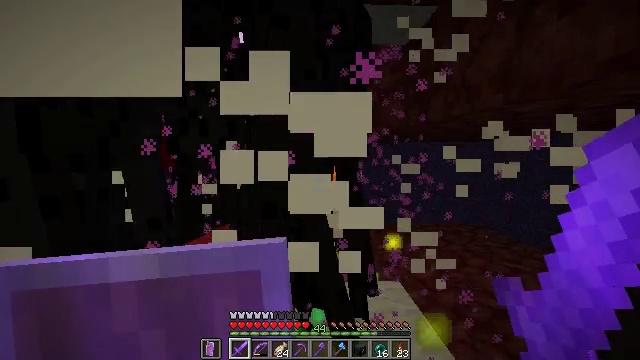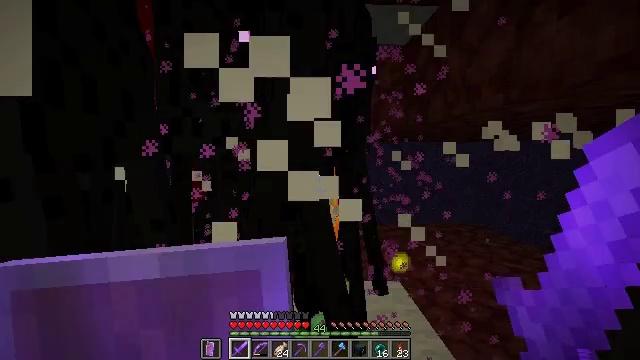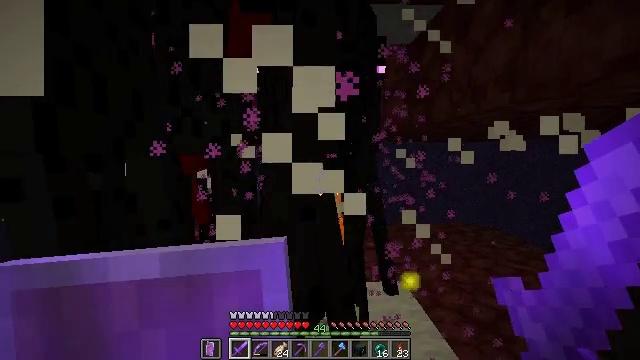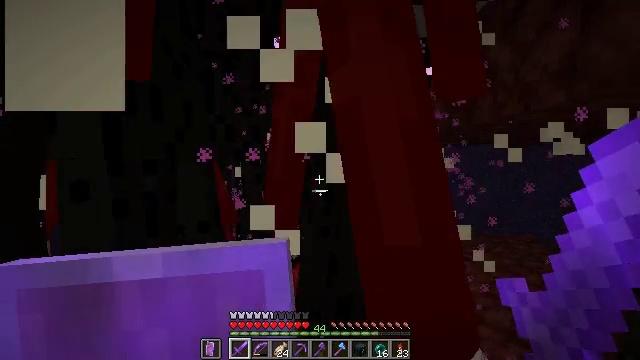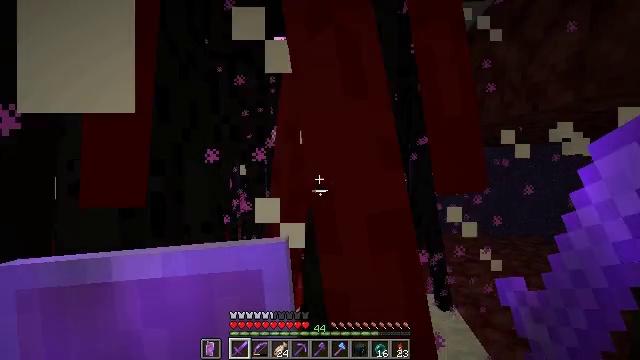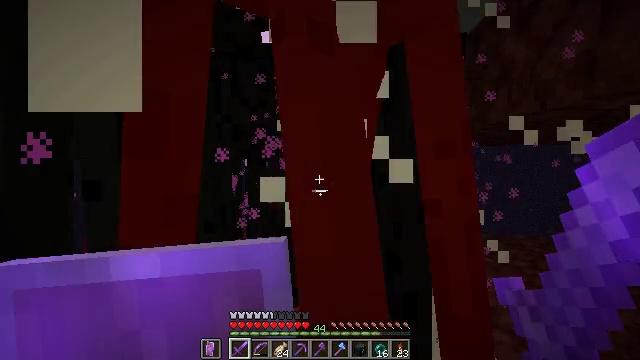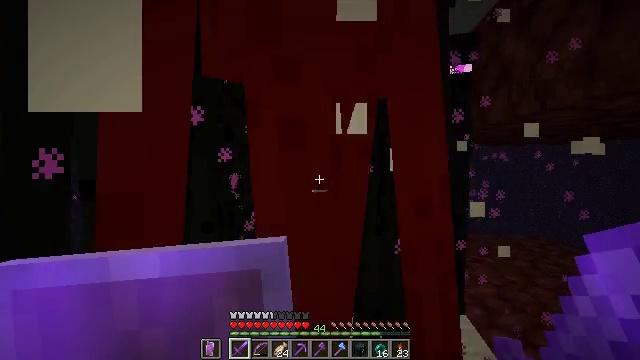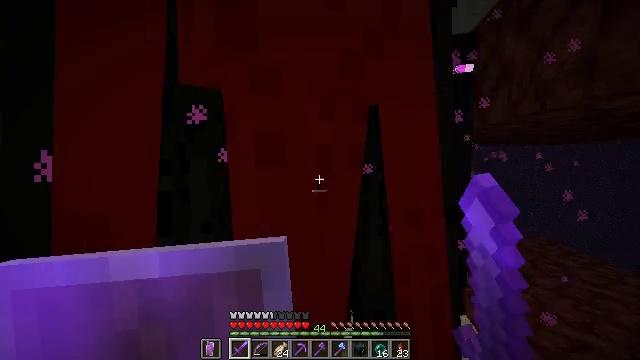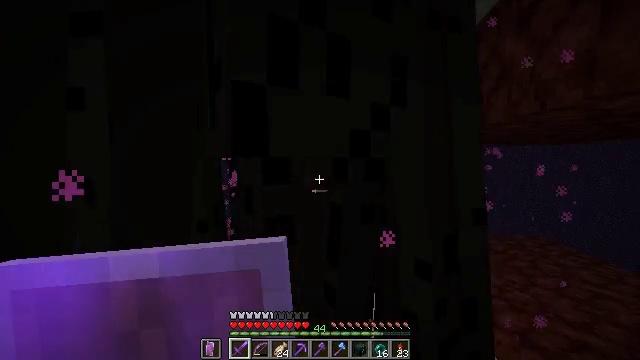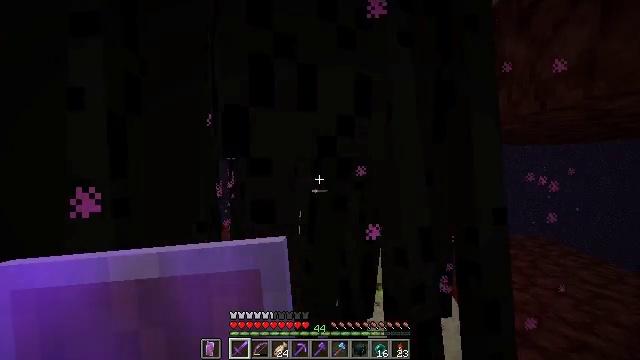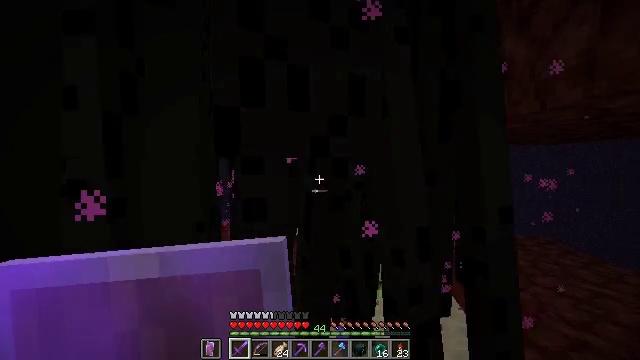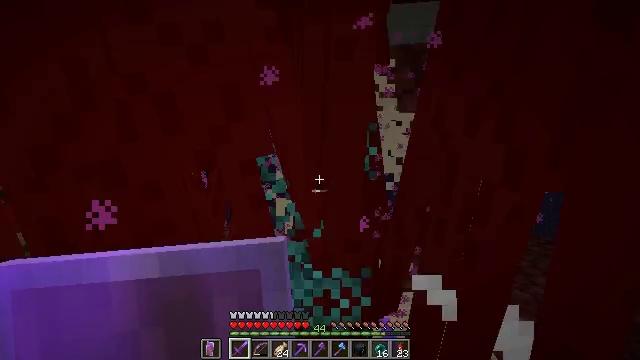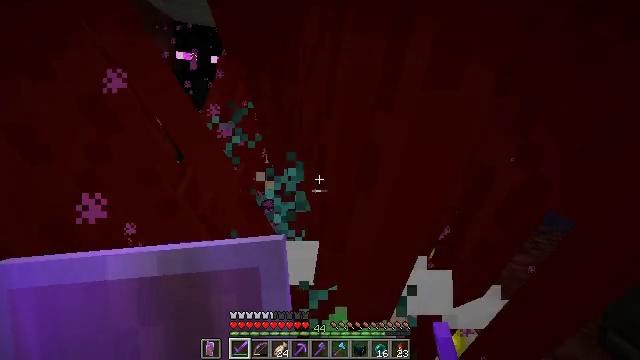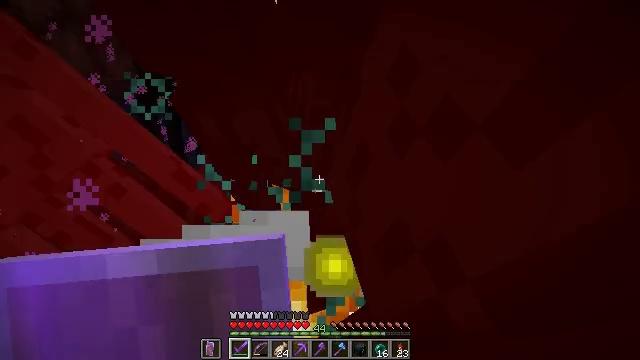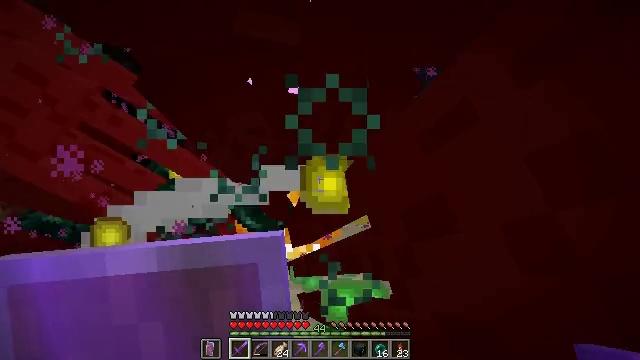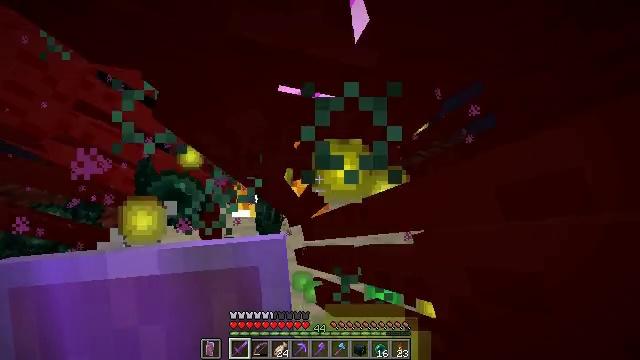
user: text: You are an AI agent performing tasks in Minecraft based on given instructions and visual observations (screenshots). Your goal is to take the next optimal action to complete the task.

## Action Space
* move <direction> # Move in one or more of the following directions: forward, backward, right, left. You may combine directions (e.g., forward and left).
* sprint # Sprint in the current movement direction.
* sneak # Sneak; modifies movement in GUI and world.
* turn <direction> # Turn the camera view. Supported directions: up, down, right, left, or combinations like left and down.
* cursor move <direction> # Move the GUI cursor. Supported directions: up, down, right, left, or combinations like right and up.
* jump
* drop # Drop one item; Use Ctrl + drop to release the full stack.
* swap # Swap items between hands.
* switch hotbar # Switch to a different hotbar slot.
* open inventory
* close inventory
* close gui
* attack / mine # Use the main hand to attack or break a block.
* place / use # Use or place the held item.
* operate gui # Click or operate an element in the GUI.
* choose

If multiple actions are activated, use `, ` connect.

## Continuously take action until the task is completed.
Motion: motion action
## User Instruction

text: Kill an enderman.
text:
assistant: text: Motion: no_op
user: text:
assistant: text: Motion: no_op
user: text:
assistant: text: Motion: turn left and up
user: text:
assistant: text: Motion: turn left
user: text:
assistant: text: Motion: turn left
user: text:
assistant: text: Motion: attack / mine
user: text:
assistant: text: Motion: attack / mine
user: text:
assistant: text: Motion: attack / mine
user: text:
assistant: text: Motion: attack / mine
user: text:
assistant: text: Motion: attack / mine
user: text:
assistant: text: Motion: no_op
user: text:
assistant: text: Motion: turn right and down
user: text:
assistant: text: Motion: turn right and down
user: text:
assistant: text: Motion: turn right and down
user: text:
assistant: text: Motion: move left
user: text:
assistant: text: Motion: move left
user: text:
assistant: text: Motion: no_op
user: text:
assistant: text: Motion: no_op
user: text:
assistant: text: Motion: no_op
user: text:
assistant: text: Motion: no_op
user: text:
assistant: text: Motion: no_op
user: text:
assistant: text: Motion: no_op
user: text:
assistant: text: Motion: attack / mine
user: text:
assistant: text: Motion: turn left, attack / mine
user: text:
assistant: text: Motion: attack / mine
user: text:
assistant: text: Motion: attack / mine
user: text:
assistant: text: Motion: attack / mine
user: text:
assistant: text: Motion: no_op
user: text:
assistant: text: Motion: no_op
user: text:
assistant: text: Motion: move back, turn left